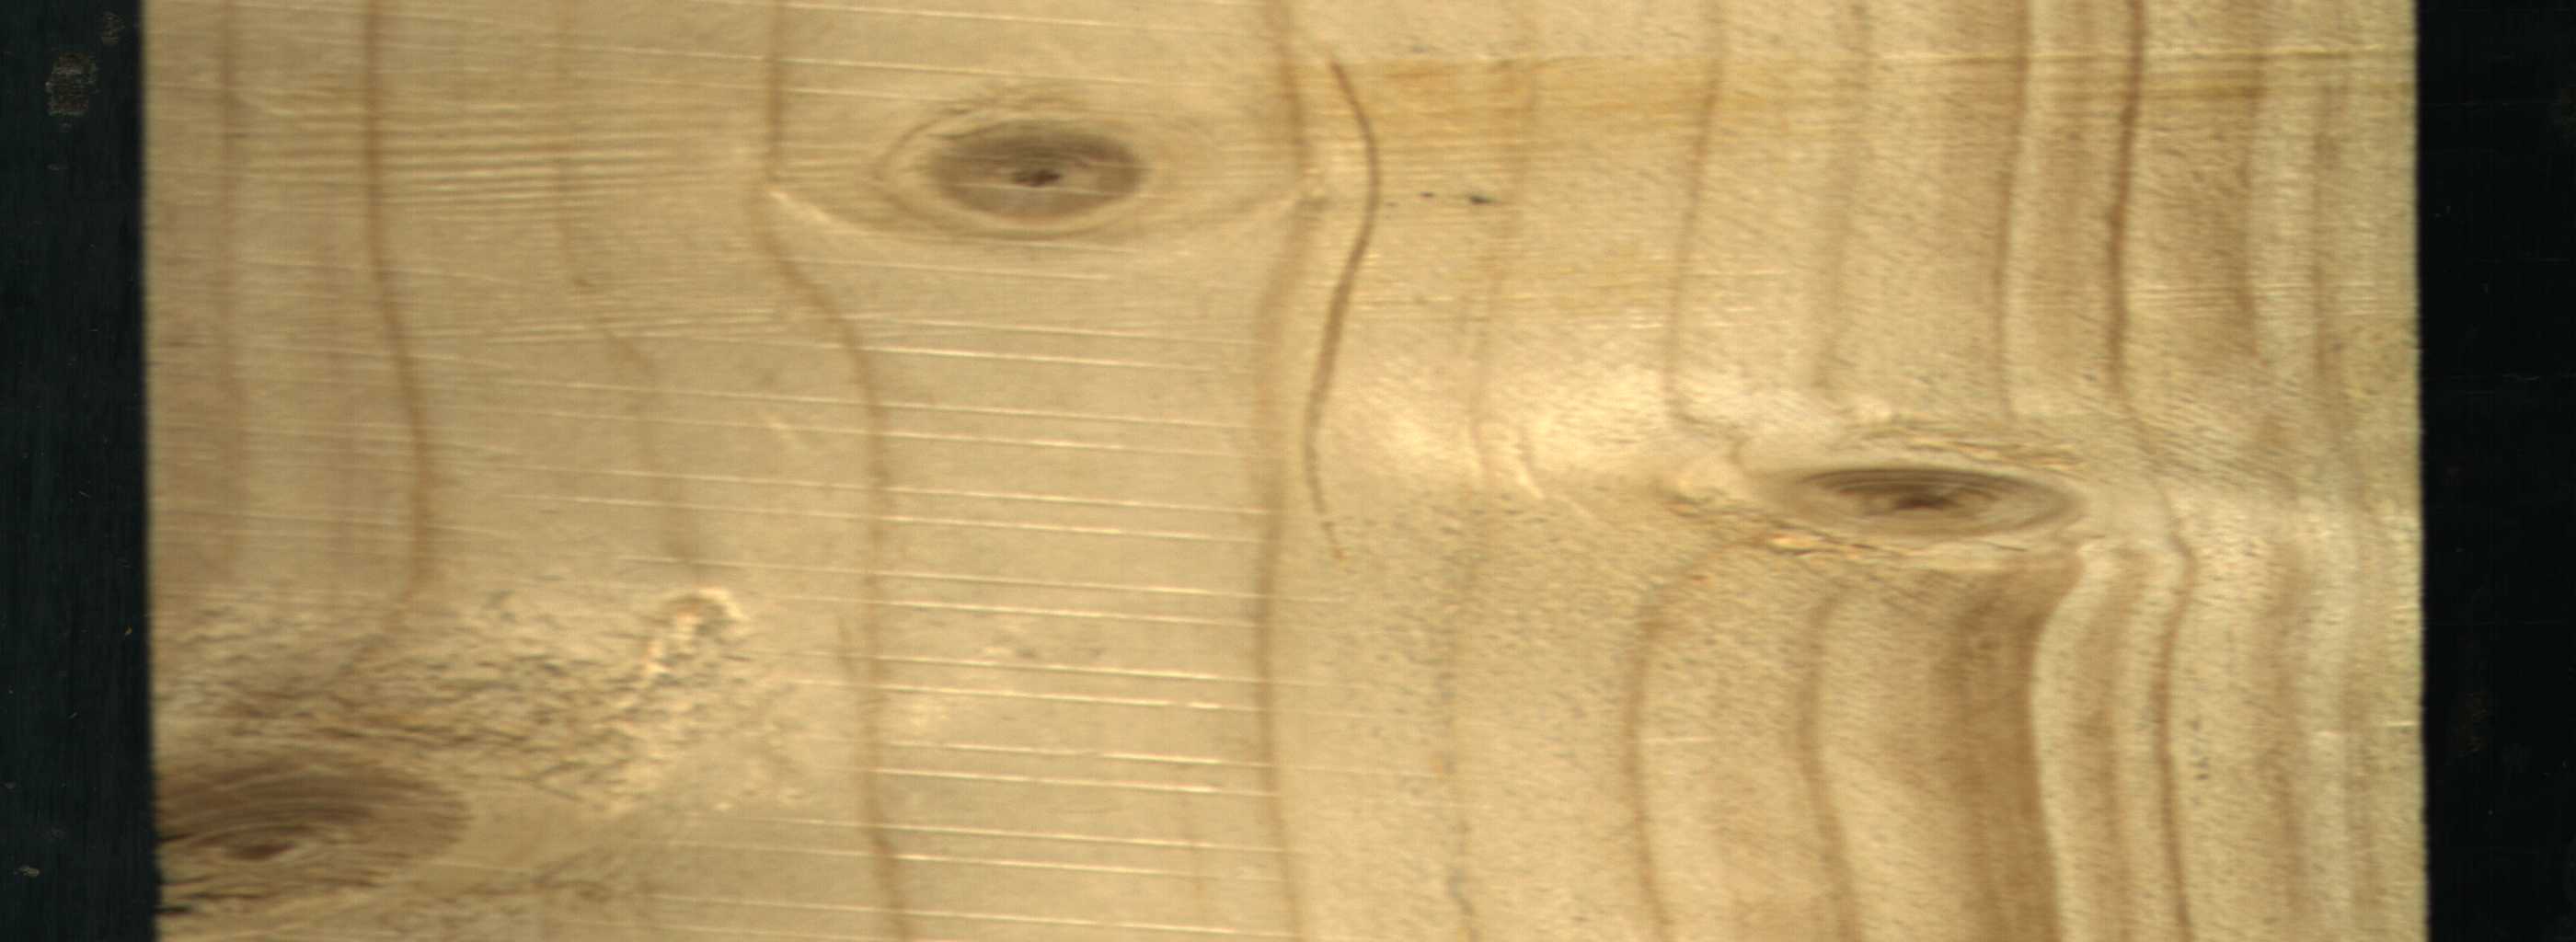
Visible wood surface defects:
Crack
Live_Knot
Live_Knot
Live_Knot